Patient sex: M
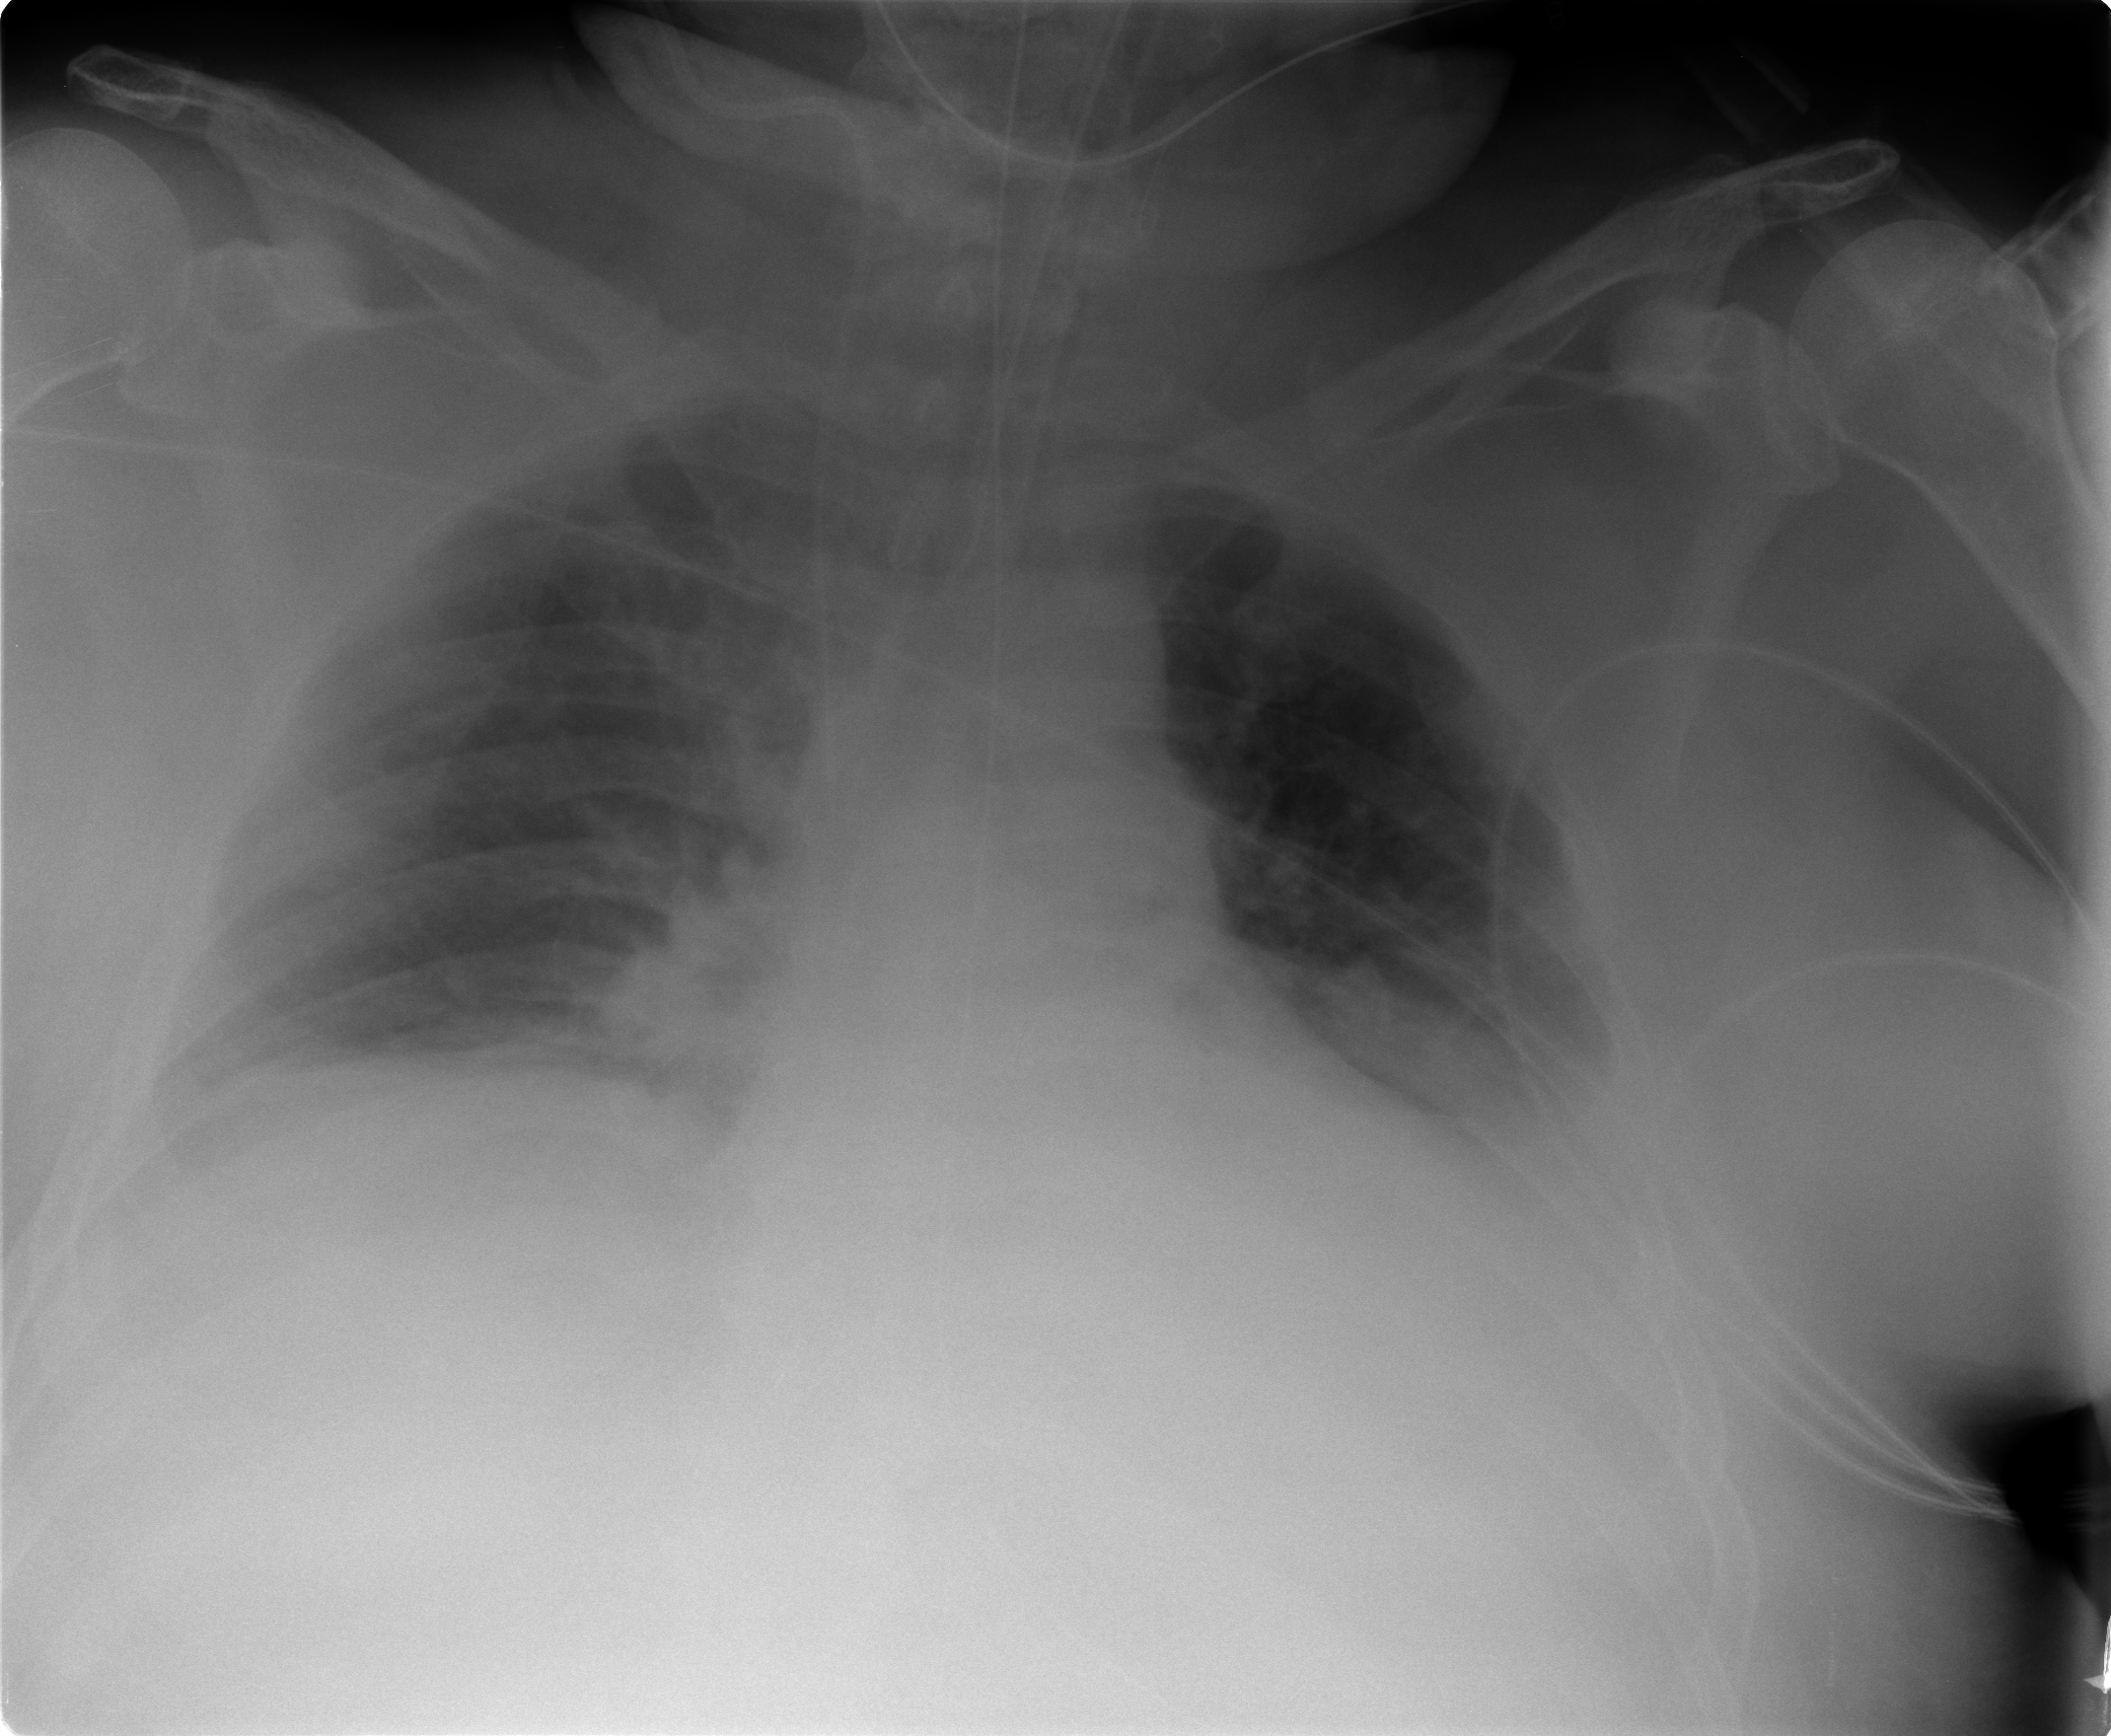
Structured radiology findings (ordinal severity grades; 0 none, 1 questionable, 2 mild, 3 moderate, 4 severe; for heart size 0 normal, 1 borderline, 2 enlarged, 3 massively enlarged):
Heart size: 0
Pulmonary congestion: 2
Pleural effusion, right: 2
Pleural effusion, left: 2
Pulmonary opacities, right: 0
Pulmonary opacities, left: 0
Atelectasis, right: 2
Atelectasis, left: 2